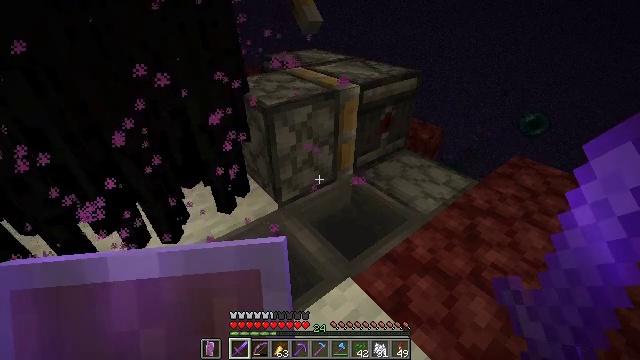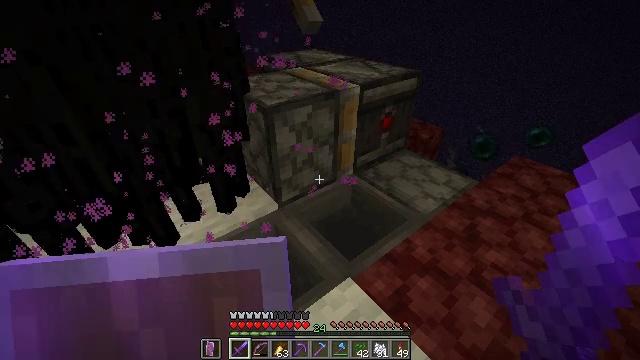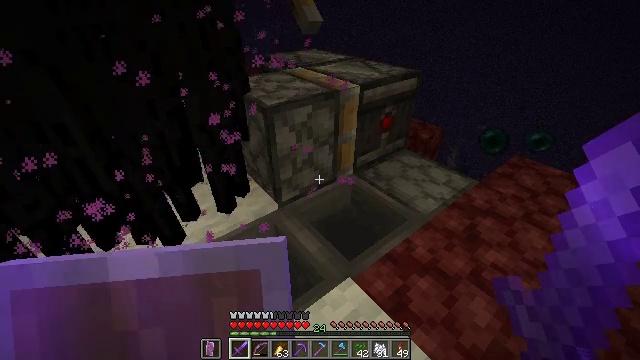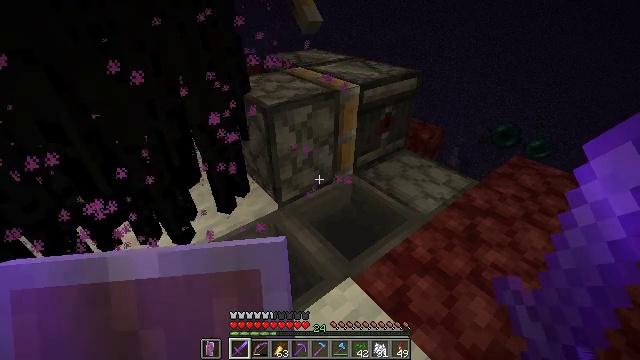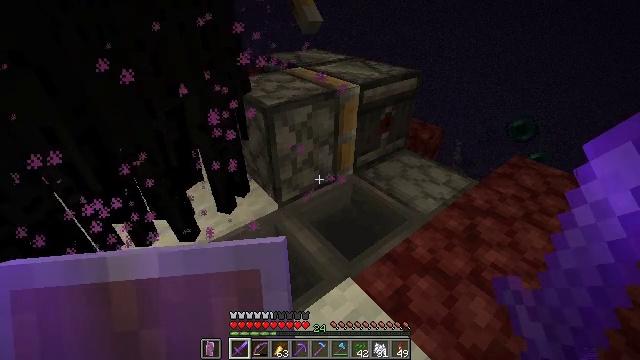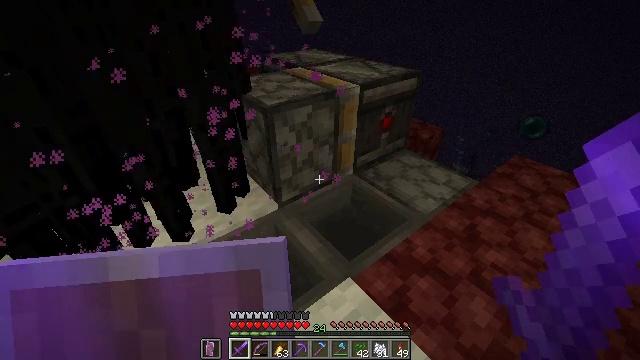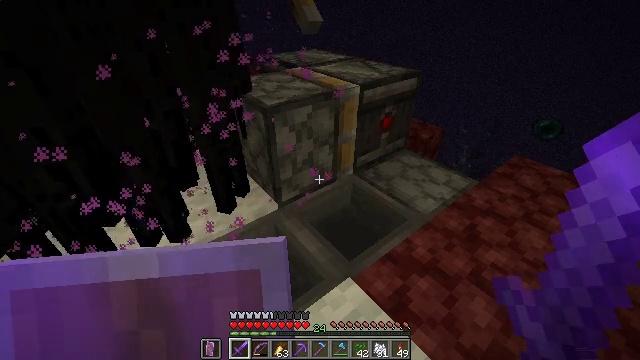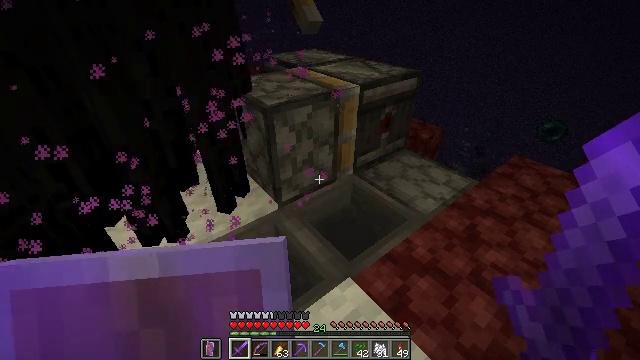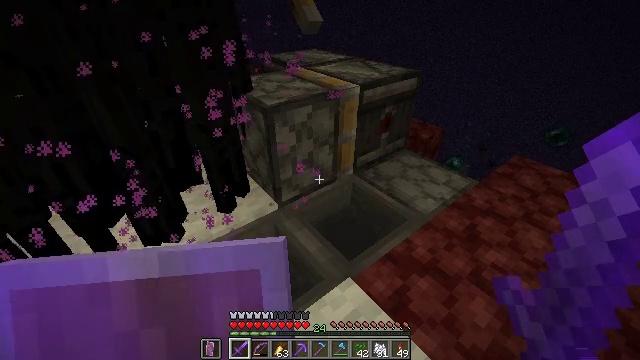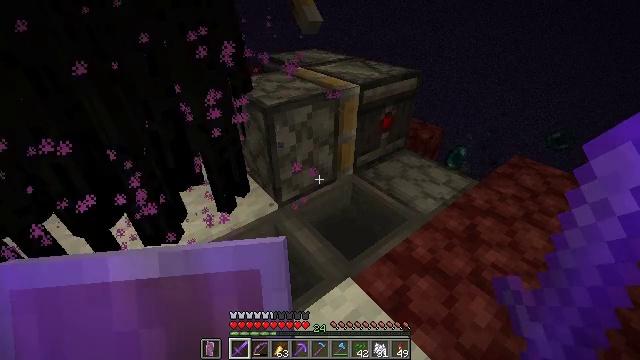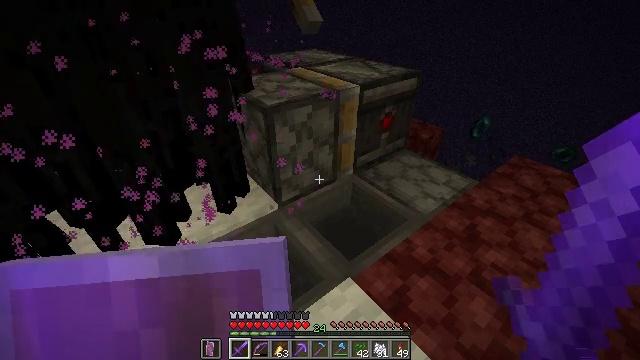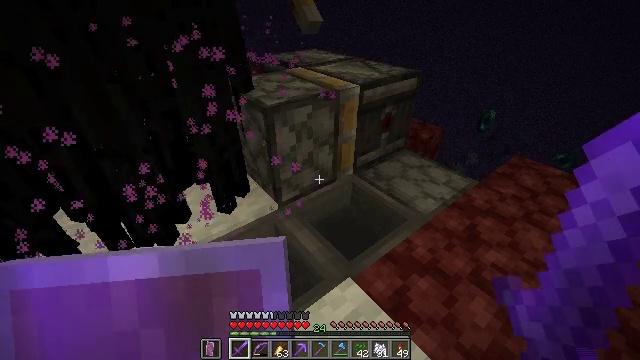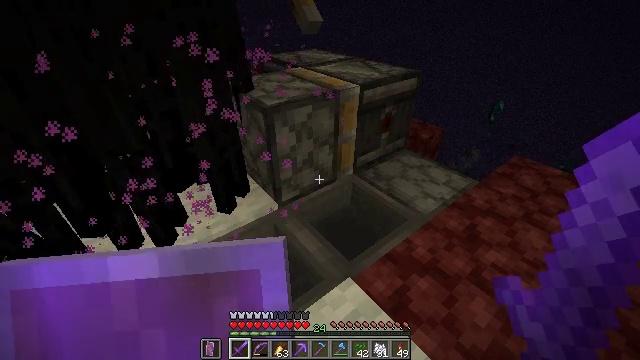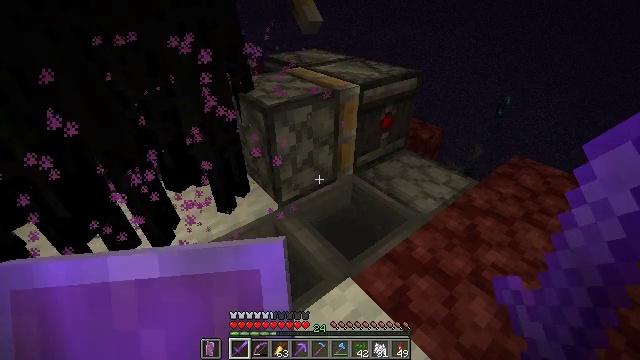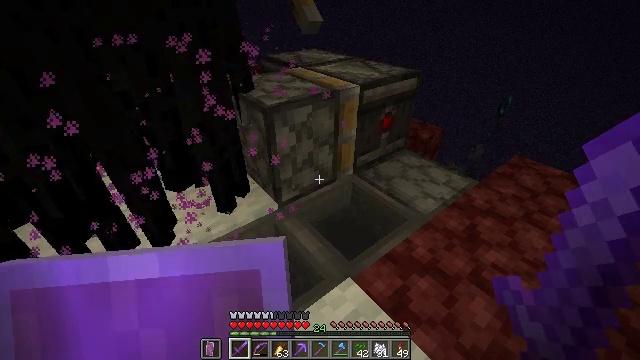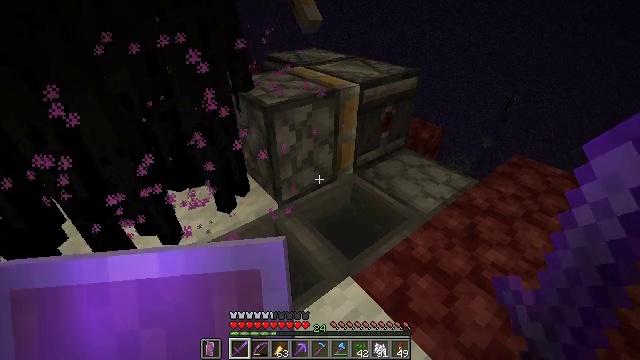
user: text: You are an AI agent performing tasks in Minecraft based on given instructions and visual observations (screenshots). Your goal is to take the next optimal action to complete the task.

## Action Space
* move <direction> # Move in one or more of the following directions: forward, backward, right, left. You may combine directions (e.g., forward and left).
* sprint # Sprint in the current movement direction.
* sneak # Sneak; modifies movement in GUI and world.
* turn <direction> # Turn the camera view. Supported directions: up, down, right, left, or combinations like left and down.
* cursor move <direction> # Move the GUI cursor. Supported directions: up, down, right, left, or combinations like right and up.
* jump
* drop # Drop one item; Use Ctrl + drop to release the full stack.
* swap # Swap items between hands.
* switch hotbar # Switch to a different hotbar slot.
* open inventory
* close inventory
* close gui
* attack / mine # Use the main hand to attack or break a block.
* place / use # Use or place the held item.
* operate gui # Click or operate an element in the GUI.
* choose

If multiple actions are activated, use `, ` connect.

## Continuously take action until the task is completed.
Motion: motion action
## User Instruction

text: Hunt the enderman.
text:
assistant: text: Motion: no_op
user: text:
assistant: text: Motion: no_op
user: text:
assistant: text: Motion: no_op
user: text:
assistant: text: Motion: no_op
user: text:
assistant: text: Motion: no_op
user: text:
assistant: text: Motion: no_op
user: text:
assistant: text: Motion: no_op
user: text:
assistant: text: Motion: no_op
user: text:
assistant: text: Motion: no_op
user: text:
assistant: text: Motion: no_op
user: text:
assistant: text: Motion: no_op
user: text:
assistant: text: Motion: no_op
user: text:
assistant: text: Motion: no_op
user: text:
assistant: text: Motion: no_op
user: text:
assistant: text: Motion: no_op
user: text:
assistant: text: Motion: turn left and down
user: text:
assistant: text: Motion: turn left and down
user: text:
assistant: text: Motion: turn left and down
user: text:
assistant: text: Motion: turn left
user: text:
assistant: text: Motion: use / place
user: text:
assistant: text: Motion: use / place
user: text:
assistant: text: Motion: use / place
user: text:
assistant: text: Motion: use / place
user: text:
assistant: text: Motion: no_op
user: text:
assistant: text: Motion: no_op
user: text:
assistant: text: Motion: no_op
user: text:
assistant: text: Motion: no_op
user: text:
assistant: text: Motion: no_op
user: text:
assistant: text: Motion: no_op
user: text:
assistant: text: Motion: no_op